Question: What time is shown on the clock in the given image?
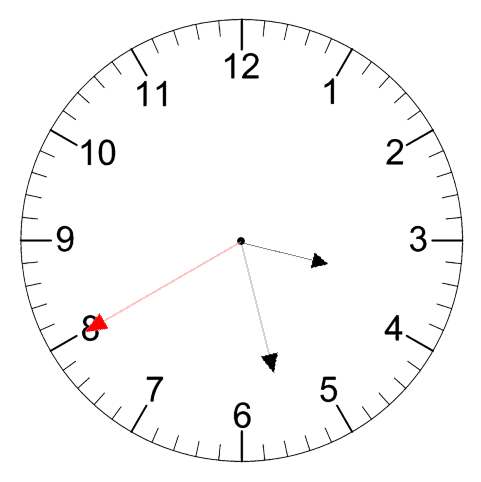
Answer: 03:27:40